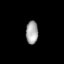
Tissue: lung
Cell type: Epithelial cells
Senescence score: 0.1537
Nuclear area (px): 276
Mean DAPI intensity: 164.5